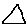
Label: triangle